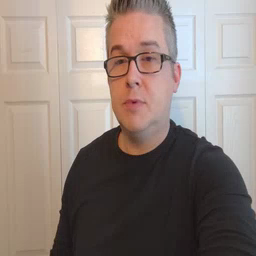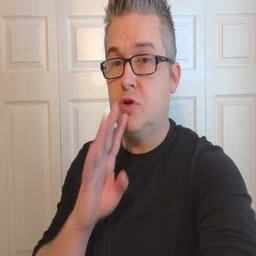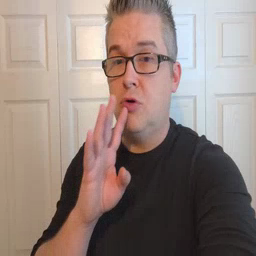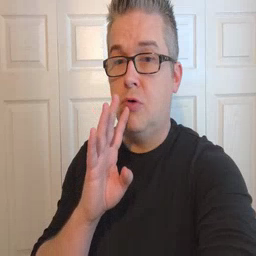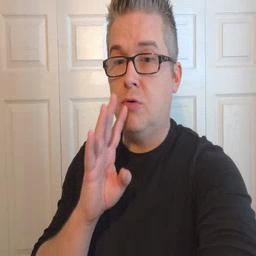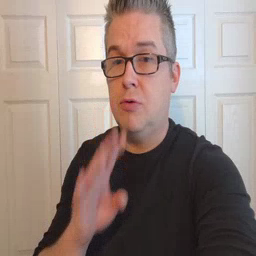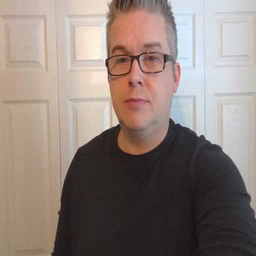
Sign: talk